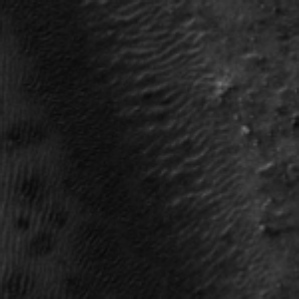
Label: frost